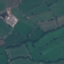
Land use / land cover: Pasture